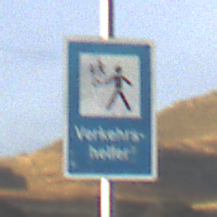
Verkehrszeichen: Verkehrshelfer
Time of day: SunriseSunset
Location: Outdoor (Nature)
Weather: PartlyCloudy
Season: NotSpecified
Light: Natural